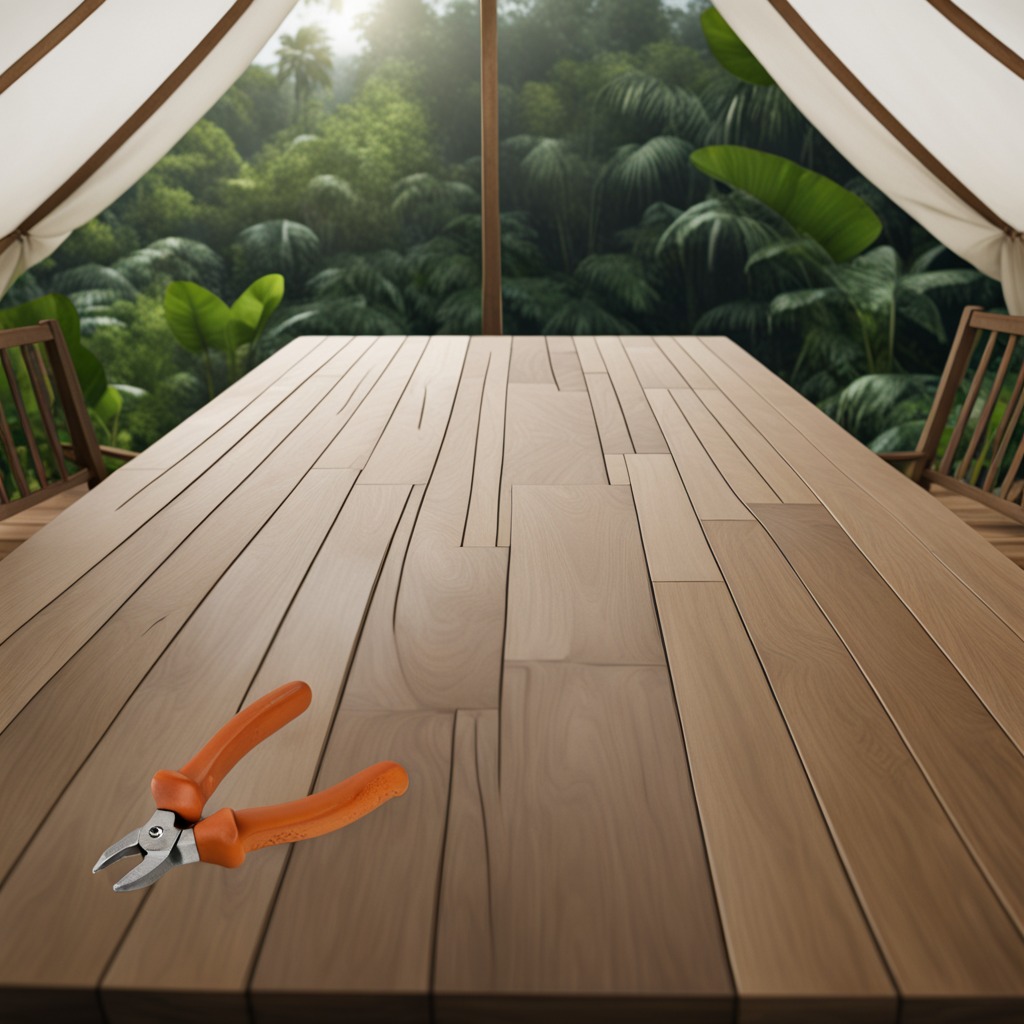
A plier is lying on the wooden table.